Question: I have these mathematical equations that I must convert into python code. I've been trying for hours but couldn't get the results right.
Here are the Mathematical equations and their code that I have written so far.

'''
class Mortgage:
def __init__(self,L,Y,p,k):
self.L = L
self.Y = Y
self.p = p
self.k = k
self.equation1()
def equation1(self):
self.p = self.L * ((1 + (self.p/365)) ** (365 * self.Y))
p2 =(((1 + (self.p/365)) ** (self.k)) - 1) / (((1 + (self.p/365)) ** (365 * self.Y)) -1)
print(p2)
self.p *= p2
def equation2(self,n):
self.b = self.L * ((1 + (self.p/365)) ** (365 * n))
b1 = ((1 + self.p/365) ** (365 * n)) -1
b2 = ((1 + self.p/365) ** (self.k)) -1
b3 = b1/b2
p = self.p * b3
self.b -= p
def show_outputs(self):
n = 0
b = self.equation2(n)
x = []
y = []
y.append(b)
x.append(0)
while b > 0:
n += 1
b = self.equation2(n)
x.append(n)
y.append(b)
print(x)
print(y)
m = Mortgage(200000, 10, 4.8, 14)
m.show_outputs()
'''
Now, When I make the object of above class and execute the program, I get the following error:
'''
**OverflowError: (34, 'Result too large')**
'''
A little help with this would be much appreciated!
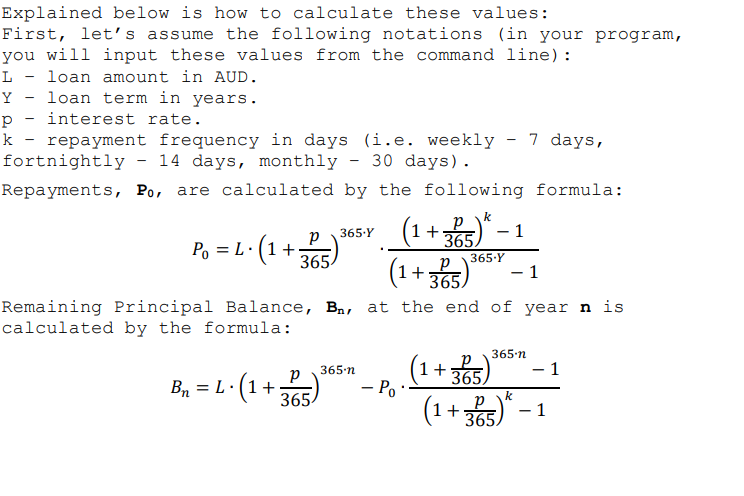
Answer: It would easier to make an intermediate variable to take the daily interest term, so you don't get confused with all the brackets. But the most important problem is that you are overwriting the interest rate (self.p) with the repayment amount, so this needs to be a distinct field in the class:
'''
class Mortgage:
def __init__(self,L,Y,p,k):
self.L = L
self.Y = Y
self.p = p
self.k = k
self.rpy = L # temporary value
self.equation1()
def equation1(self):
dy_int = 1 + (self.p/365)
self.rpy = self.L * dy_int ** (365 * self.Y)
p2 = (dy_int ** self.k - 1) / (dy_int ** (365 * self.Y) -1)
self.rpy *= p2
'''
Also by my reading of the values, 'p' is a proportion, not a percentage, so 5% interest would have 'p == 0.05'
By contrast, Bn is not really intrinsic to the class, so it should return a value rather than updating the state:
'''
def equation2(self,n):
dy_int = 1 + (self.p/365)
bn = self.L * dy_int ** (365 * n)
b1 = dy_int ** (365 * n) - 1
b2 = dy_int ** self.k - 1
b3 = b1/b2
bn -= self.rpy * b3
return bn
def show_outputs(self):
x = []
for n in range(self.Y+1):
b = self.equation2(n)
x.append((n,b))
print(x)
'''